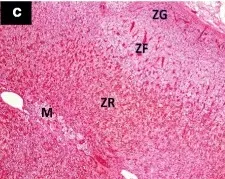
Histopathology of the classic simple virilizing CAH adrenal shows preservation of the adrenal cortex zonation (ZG, zona glomerulosa; ZF, zona fasciculata; ZR, zona reticularis) and the inner medulla (M).
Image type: pathology (h&e)